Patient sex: M
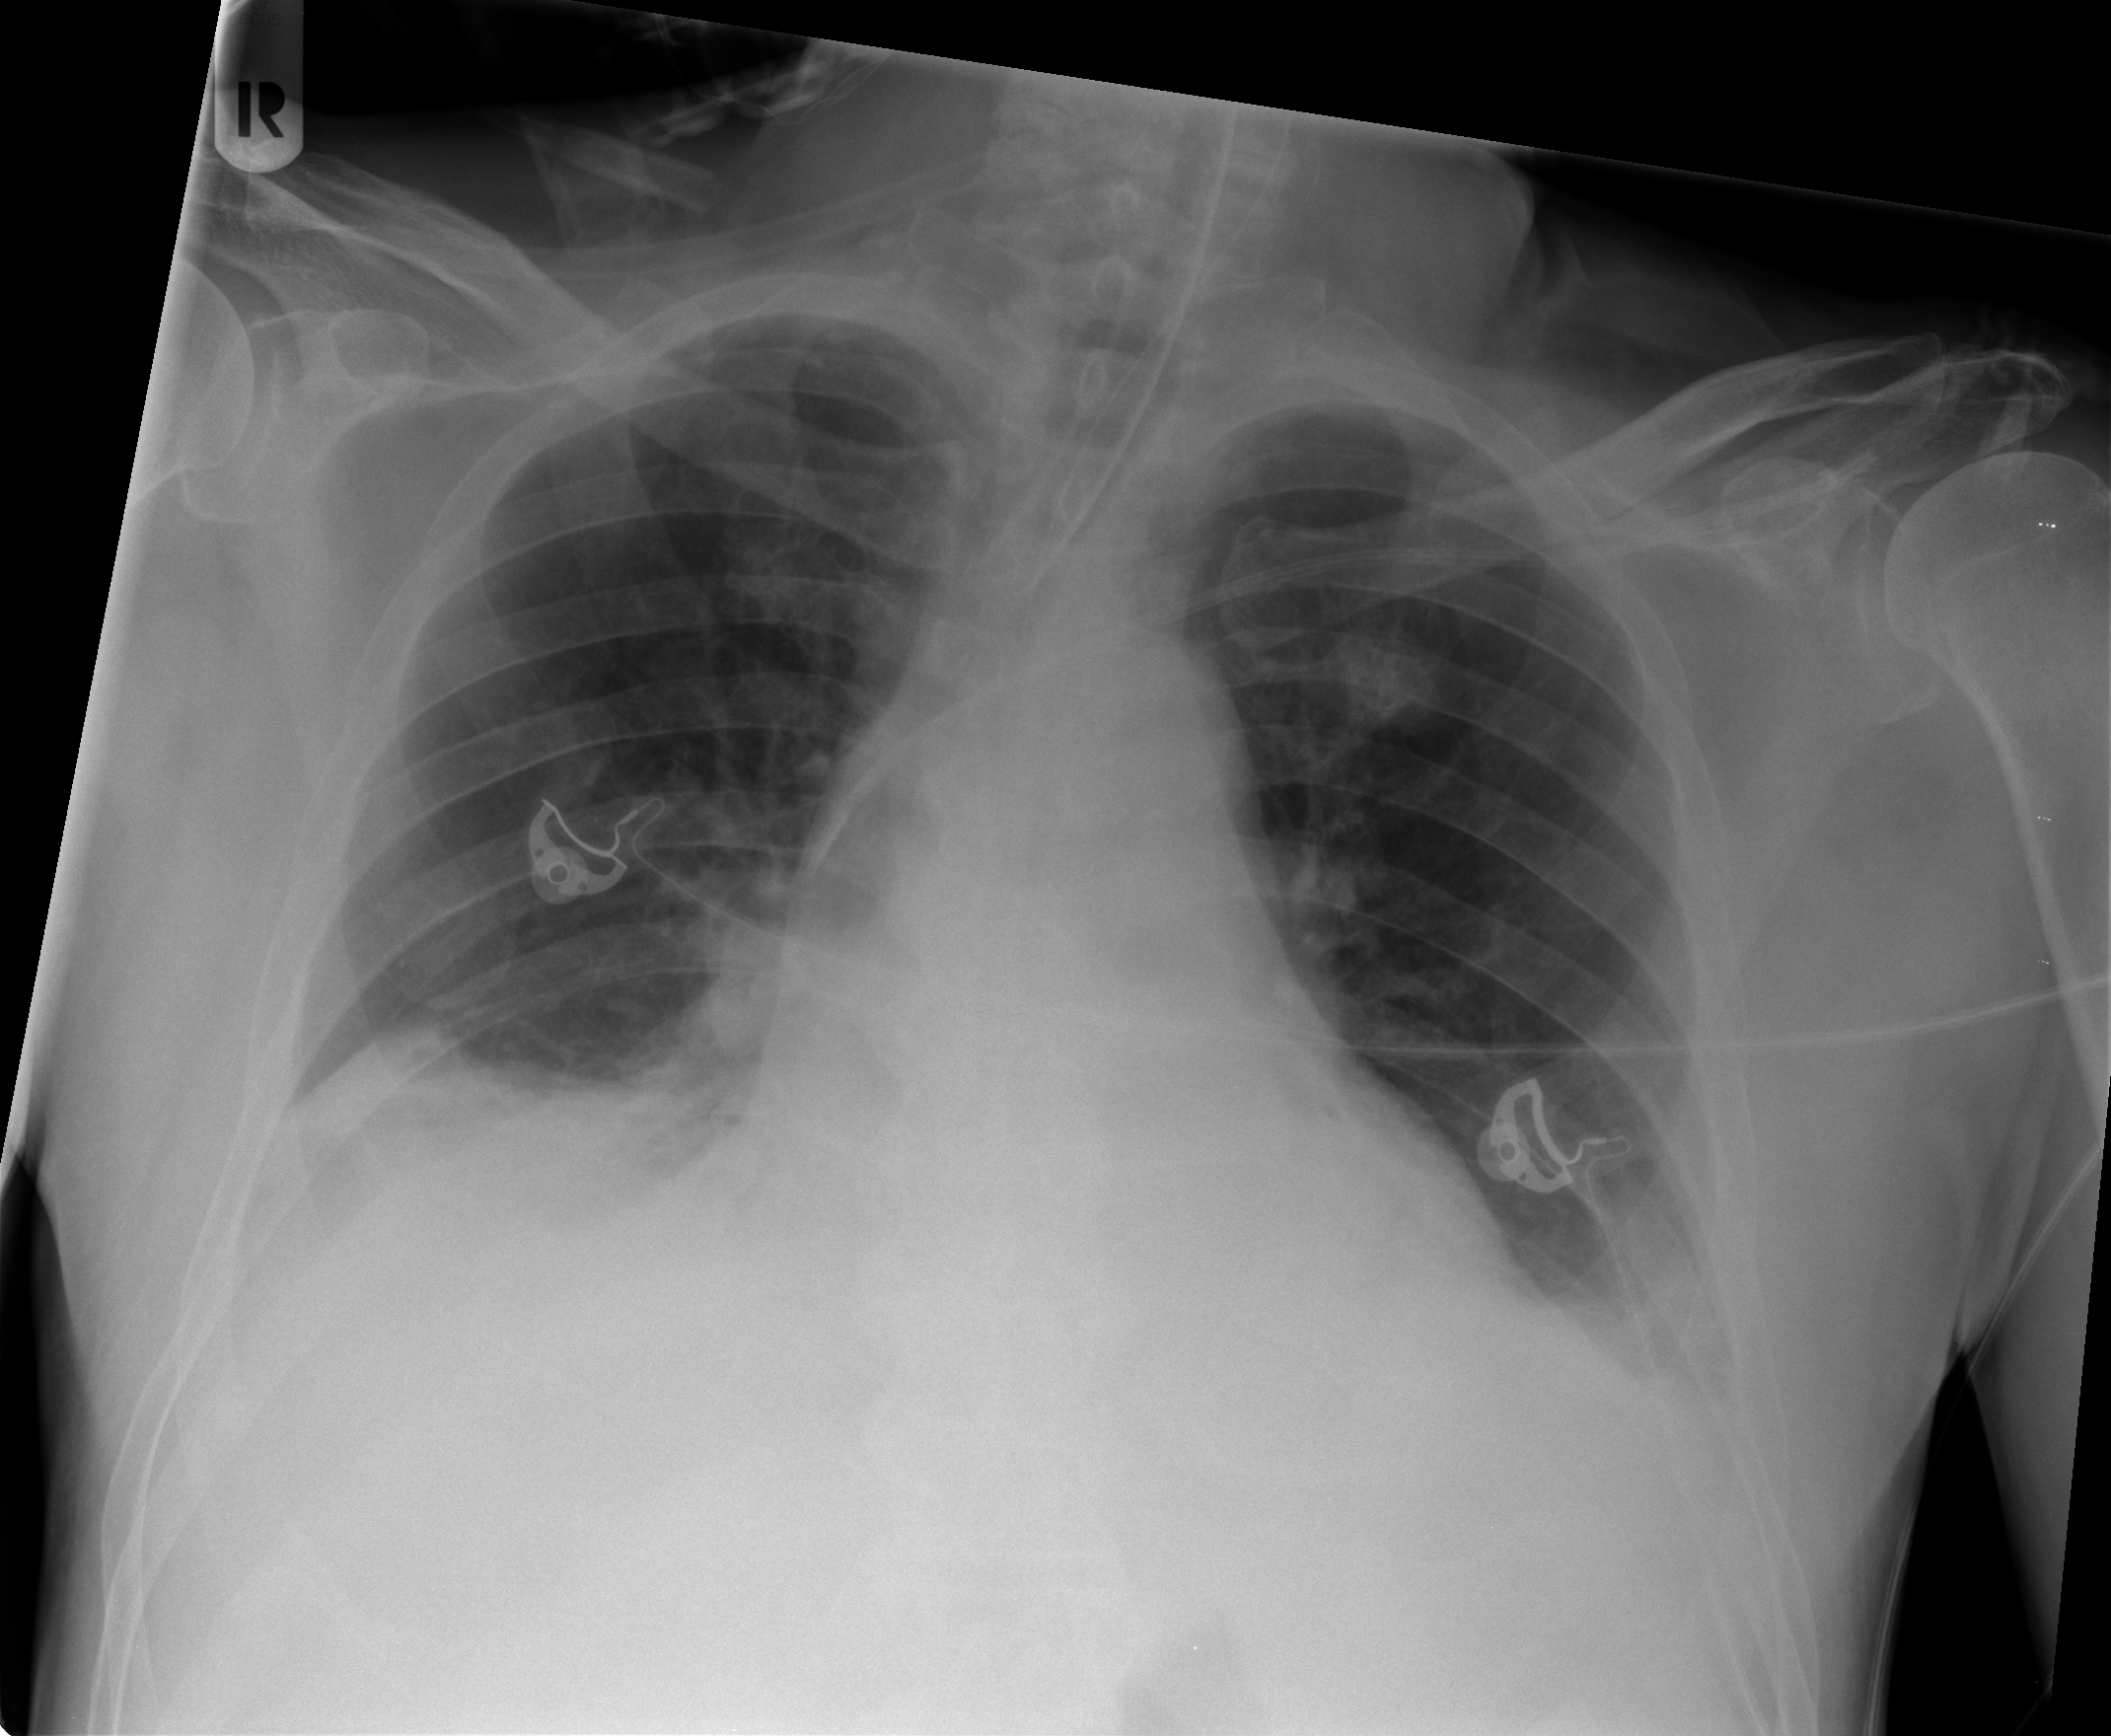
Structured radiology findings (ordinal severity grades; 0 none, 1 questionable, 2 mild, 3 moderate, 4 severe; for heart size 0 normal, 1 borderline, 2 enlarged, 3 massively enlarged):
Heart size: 1
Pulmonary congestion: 0
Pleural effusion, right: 0
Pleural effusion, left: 2
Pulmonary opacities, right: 0
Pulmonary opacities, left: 0
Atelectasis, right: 3
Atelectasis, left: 2